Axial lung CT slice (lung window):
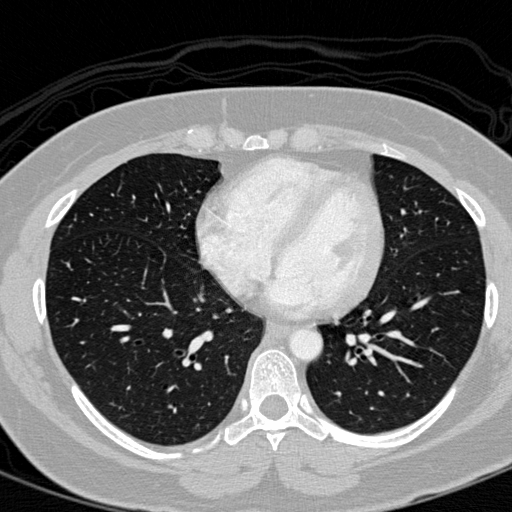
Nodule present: no